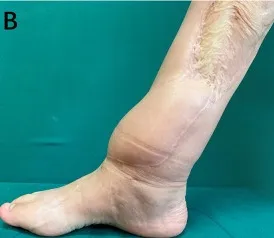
An adequate range of motion.
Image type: radiology (x_ray)